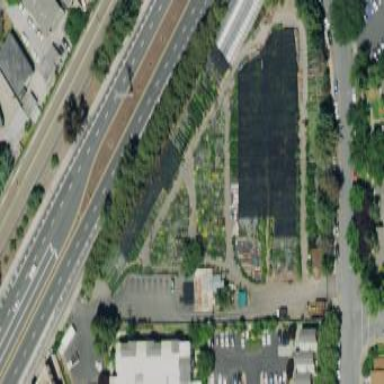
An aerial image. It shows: Plant nursery area.